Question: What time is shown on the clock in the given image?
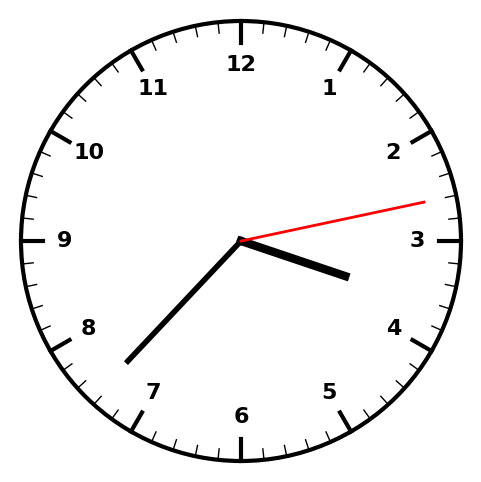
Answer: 03:37:13